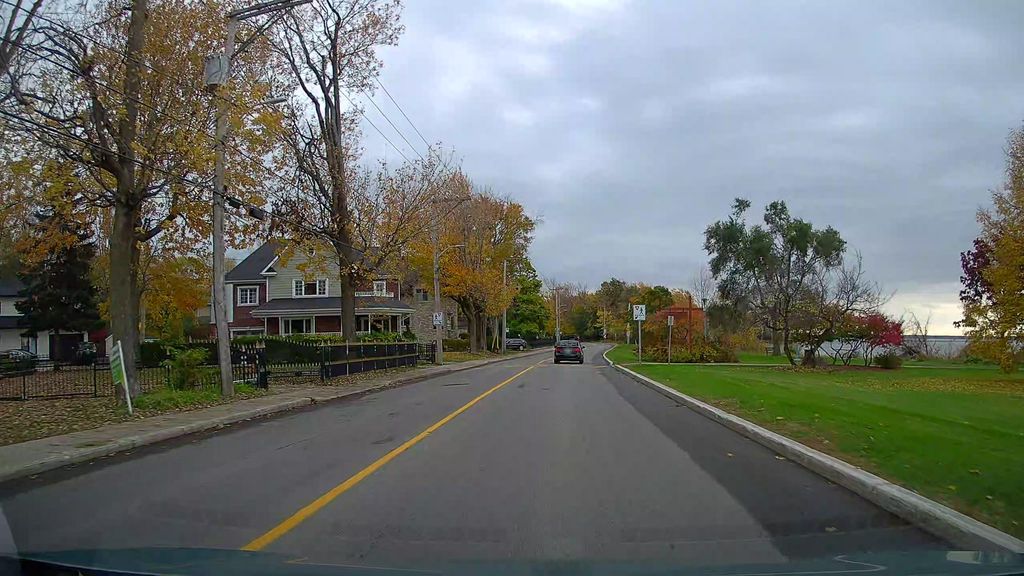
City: montreal